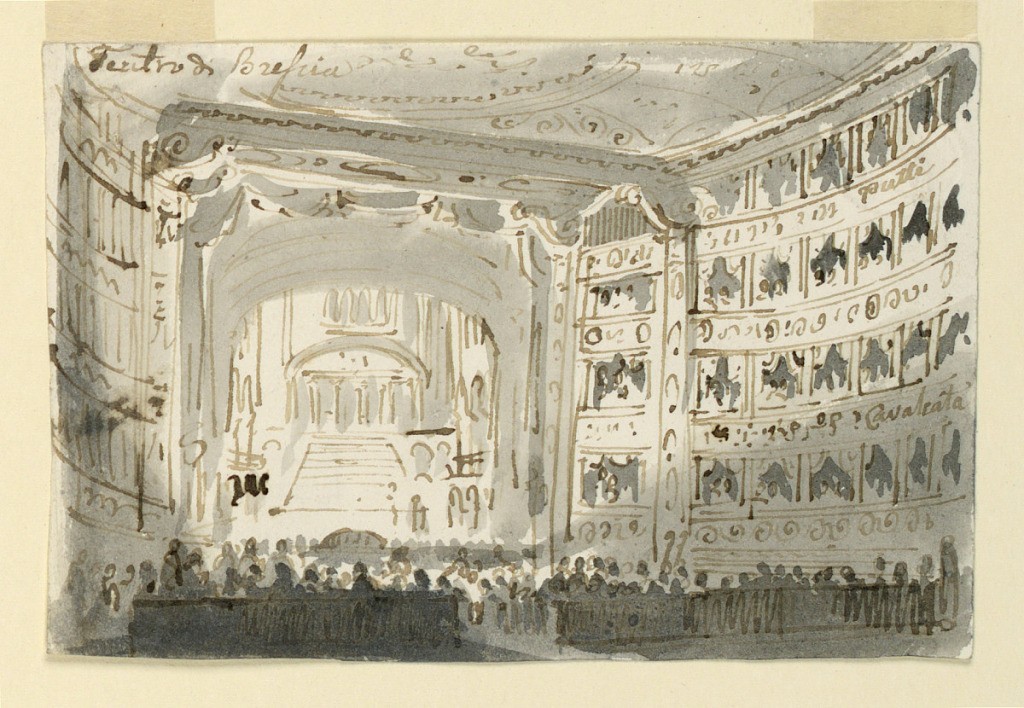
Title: Interior of Theatre at Brescia
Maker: Antonio Giuseppe Basoli, Italian, 1774–1843
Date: early 19th century
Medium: Pen and brown ink, brush and gray wash on wove paper
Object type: Drawing
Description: Horizontal rectangle. Interior of theatre at Brescia showing boxes, stage and architectural stage setting, and large audience of spectators.